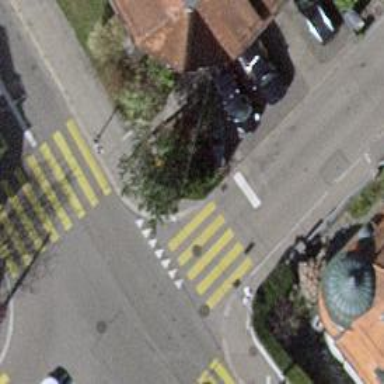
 there are traffic signals and zebra crossing."